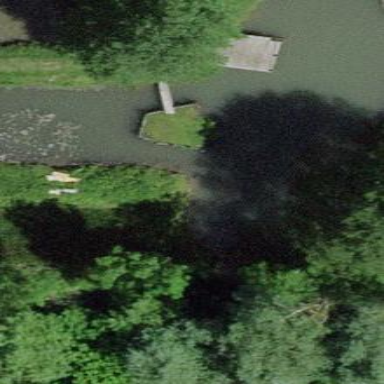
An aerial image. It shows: Serene pond surrounded by nature.